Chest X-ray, AP view. Patient: 47 years old, sex F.
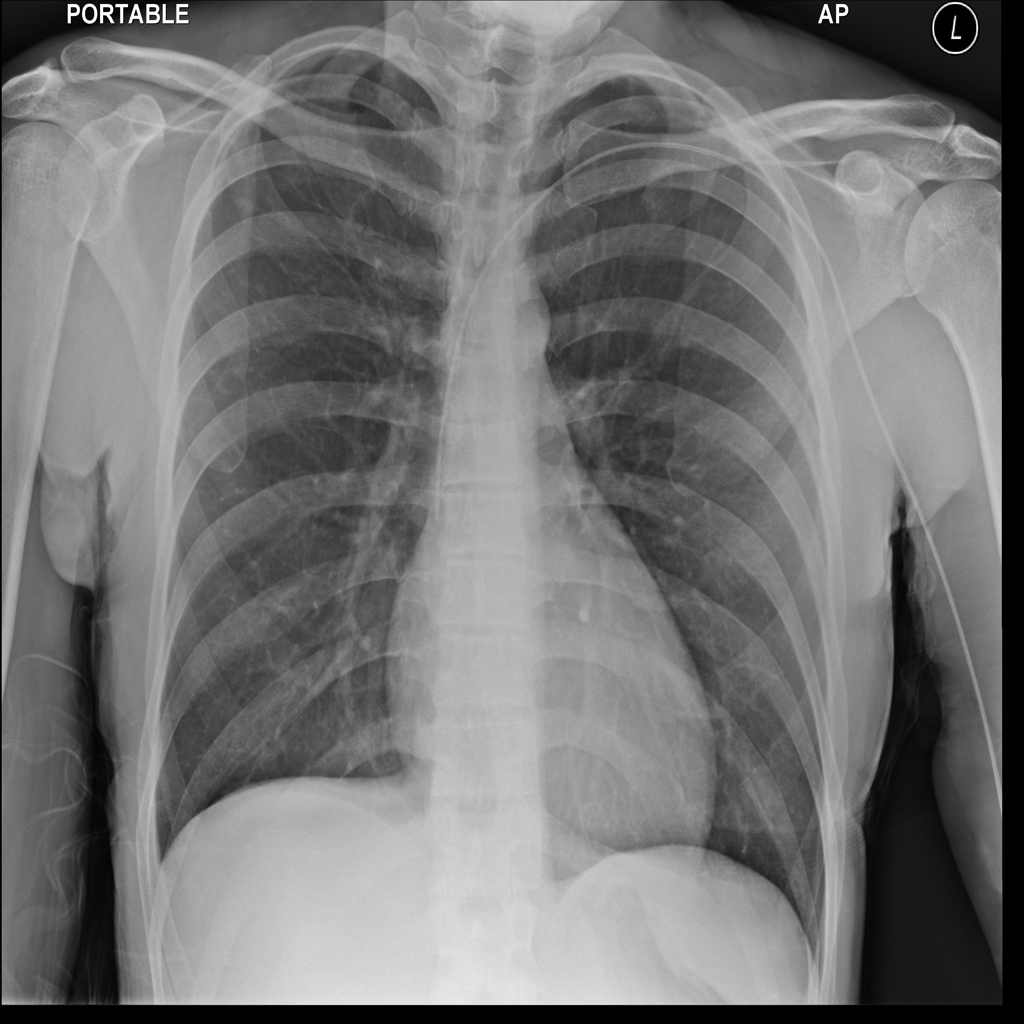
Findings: No Finding